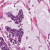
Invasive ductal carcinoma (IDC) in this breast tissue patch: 1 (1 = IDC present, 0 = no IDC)